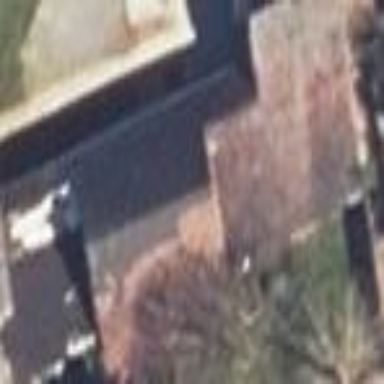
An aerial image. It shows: Shed.